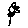
Label: flower